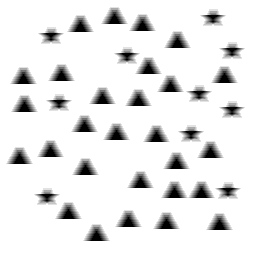
Squares: 0
Triangles: 28
Stars: 10
Total shapes: 38